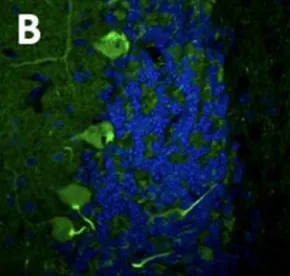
60x magnification of cerebellar tissue demonstrating antigen staining of the patient's Trim46 antibody (in green) and nuclei are in blue.
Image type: pathology (immunostaining)